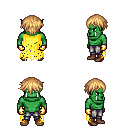
a pixel art fantasy rpg character, male body template, orc, green skin, yellow tattered cape, metal pants, light blonde short bangs hairstyle, gold gloves, brown shoes, four views (front, back, left, right), 2x2 character sprite sheet, small pixel art, hard edges, no anti-aliasing